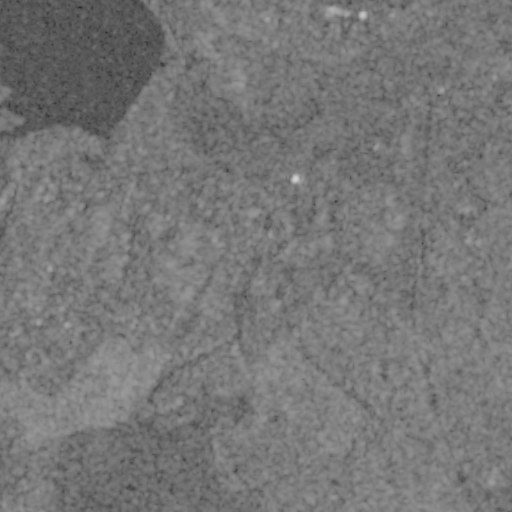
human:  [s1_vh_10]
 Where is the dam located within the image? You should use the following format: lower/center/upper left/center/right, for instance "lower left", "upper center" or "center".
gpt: The dam is located in the upper left of the image.
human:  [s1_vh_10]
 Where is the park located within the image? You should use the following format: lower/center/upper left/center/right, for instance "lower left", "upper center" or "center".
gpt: The park is located in the center of the image.
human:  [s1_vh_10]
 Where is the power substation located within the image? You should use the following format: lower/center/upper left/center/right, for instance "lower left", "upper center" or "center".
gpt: The power substation is located in the upper left of the image.
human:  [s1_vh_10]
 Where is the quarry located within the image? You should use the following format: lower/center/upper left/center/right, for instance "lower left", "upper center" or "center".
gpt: The quarry is located in the center right of the image.
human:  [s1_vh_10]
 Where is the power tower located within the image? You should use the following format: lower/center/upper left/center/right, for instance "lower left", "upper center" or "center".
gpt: There is no power tower in the image.

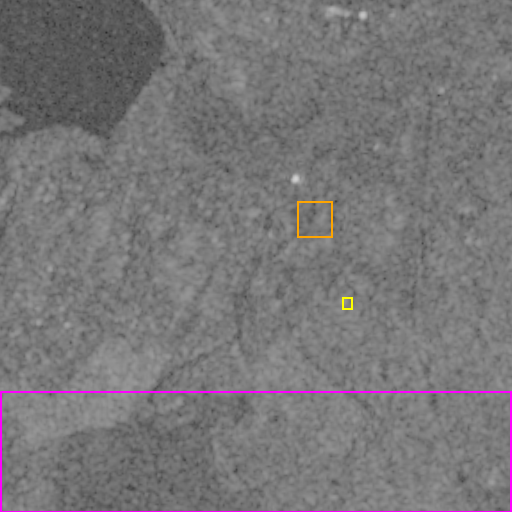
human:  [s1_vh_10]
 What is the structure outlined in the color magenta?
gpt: The structure outlined in magenta is a crop field.
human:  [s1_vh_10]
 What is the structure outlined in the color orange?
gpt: The structure outlined in orange is a park.
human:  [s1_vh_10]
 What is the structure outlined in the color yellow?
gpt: The structure outlined in yellow is a quarry.
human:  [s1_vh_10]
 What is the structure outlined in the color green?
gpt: There is no green outline.